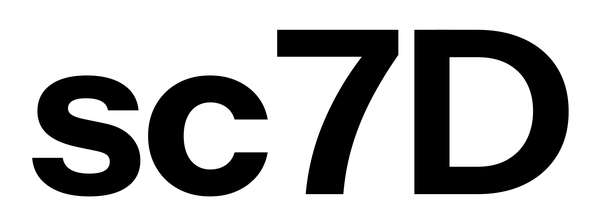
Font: InstrumentSans_Bold